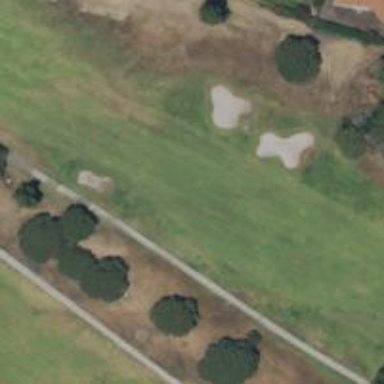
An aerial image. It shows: View of golf hole.